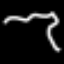
Label: squiggle